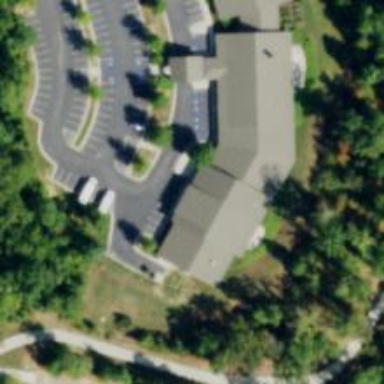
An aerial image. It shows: Nursing home.